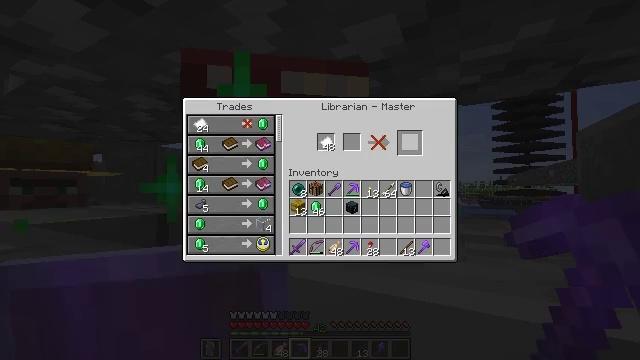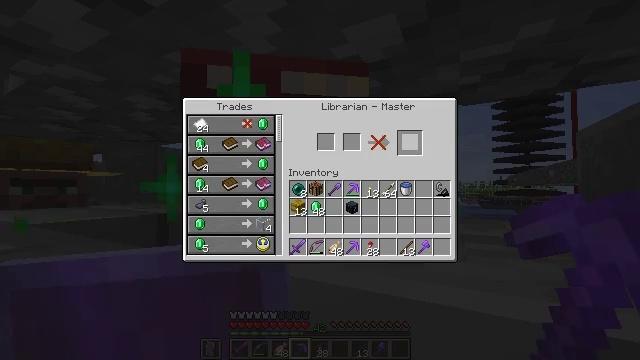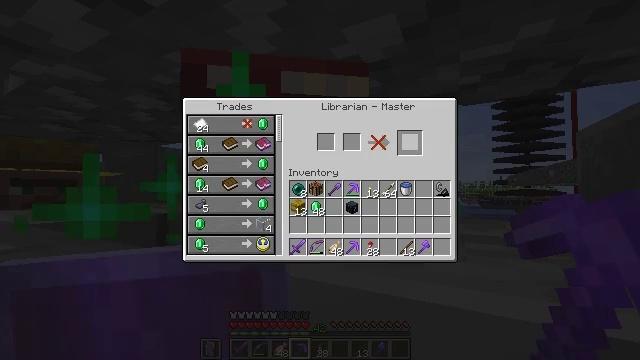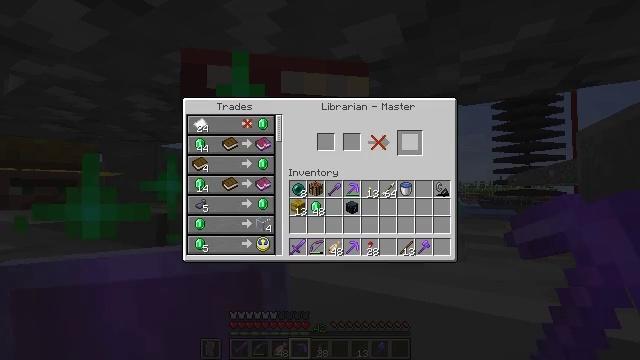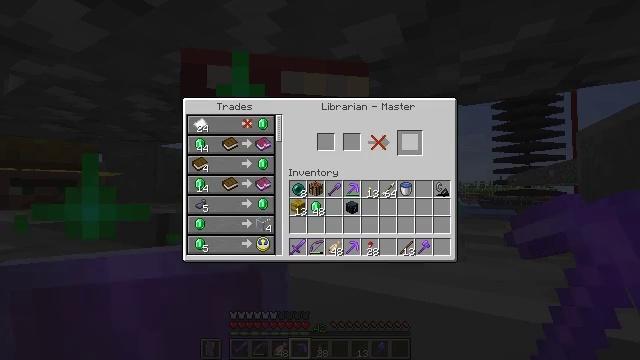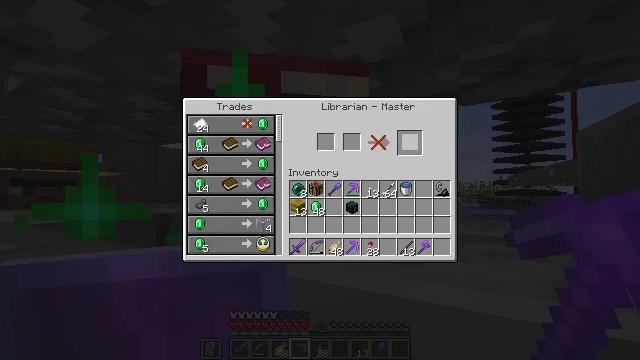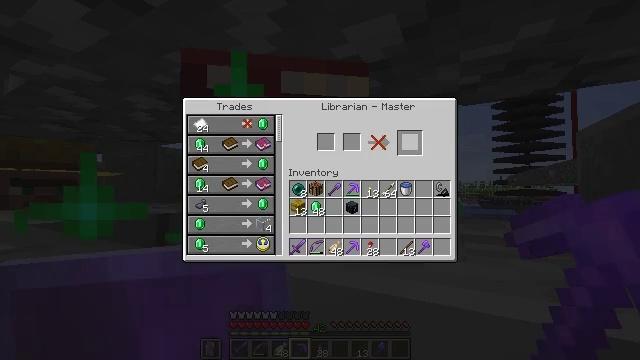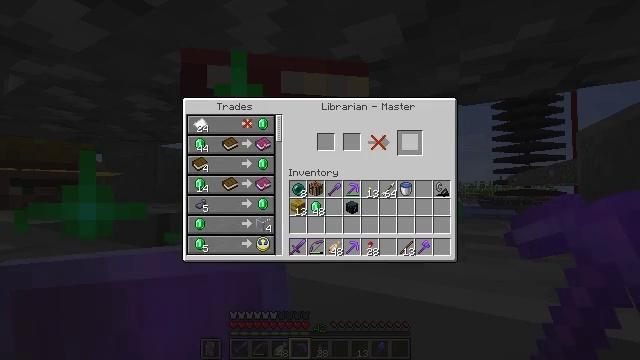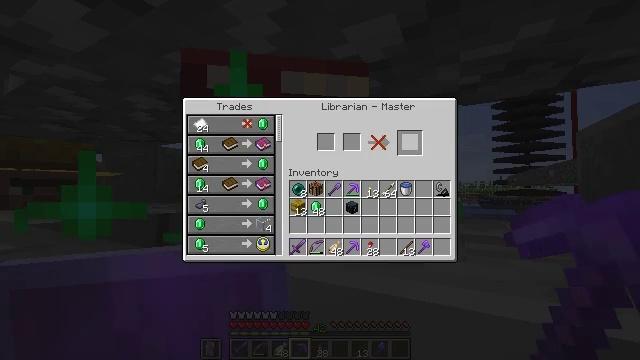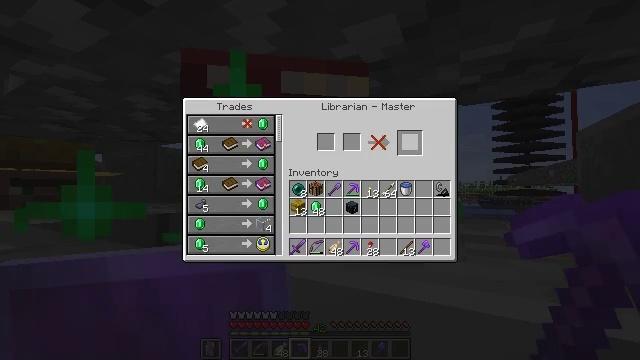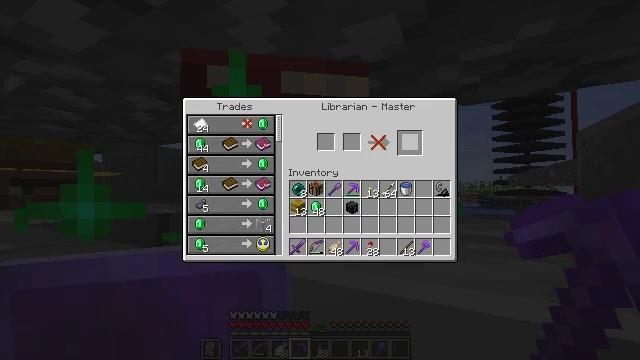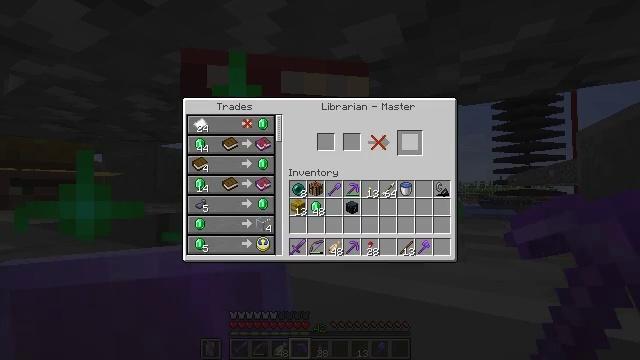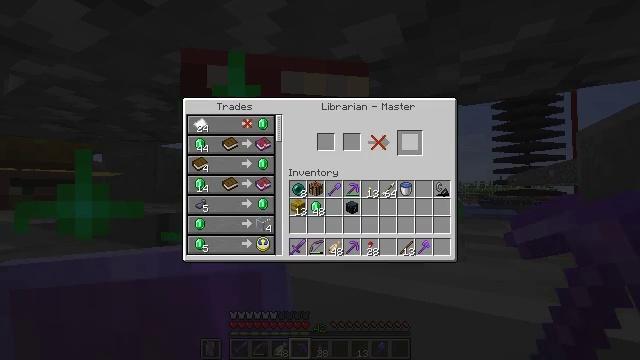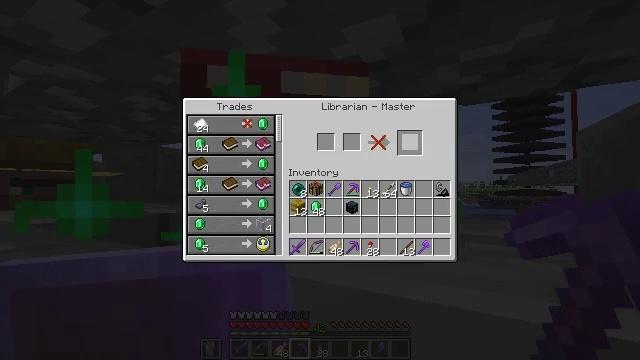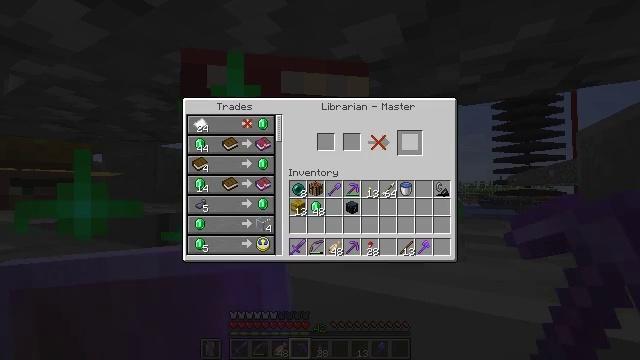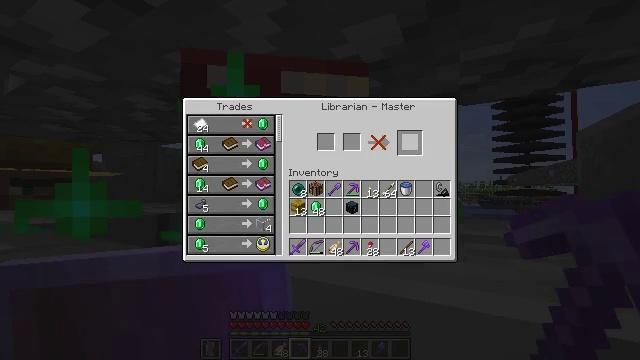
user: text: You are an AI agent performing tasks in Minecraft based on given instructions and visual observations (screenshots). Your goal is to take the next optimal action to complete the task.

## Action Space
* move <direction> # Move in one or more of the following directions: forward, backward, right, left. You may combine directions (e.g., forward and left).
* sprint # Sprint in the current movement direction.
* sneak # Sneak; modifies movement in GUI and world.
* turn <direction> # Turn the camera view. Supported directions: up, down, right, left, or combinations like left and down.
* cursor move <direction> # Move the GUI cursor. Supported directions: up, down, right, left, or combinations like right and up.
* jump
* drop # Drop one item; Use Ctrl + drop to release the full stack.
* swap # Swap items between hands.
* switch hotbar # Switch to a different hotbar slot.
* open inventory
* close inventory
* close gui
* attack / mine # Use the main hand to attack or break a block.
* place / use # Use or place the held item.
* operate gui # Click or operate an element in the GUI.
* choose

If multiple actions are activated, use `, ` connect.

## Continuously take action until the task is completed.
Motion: motion action
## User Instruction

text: craft item lime glazed terracotta
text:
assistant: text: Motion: sneak, attack / mine, jump
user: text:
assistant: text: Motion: sneak, attack / mine, jump
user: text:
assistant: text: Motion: sneak, jump
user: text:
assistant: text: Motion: sneak, attack / mine, jump
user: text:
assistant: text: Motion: sneak, attack / mine, jump
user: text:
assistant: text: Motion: sneak, attack / mine, jump
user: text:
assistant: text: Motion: sneak, attack / mine, jump
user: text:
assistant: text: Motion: sneak, attack / mine, jump
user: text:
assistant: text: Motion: sneak, attack / mine, jump
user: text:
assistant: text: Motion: sneak
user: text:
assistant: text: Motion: sneak
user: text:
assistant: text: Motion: sneak
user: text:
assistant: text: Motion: sneak
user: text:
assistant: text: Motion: sneak
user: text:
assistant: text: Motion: no_op
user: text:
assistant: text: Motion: no_op
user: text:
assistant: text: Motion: no_op
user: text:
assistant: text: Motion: no_op
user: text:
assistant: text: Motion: no_op
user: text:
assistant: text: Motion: no_op
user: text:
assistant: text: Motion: no_op
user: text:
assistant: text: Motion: no_op
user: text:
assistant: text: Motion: turn left
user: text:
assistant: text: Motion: turn left and down
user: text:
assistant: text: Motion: turn left and down
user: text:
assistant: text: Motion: turn left
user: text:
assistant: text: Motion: move forward, turn left
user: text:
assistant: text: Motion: move forward
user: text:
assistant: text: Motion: move forward, turn left
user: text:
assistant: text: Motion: move forward